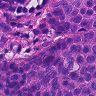
Metastatic tissue present: yes